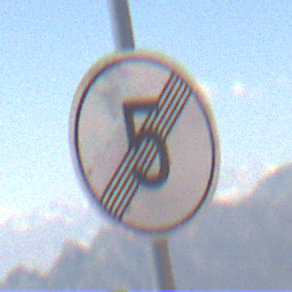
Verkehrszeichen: EndeGeschwindigkeit5
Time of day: Midday
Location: Outdoor (Nature)
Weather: Clear
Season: NotSpecified
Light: Natural